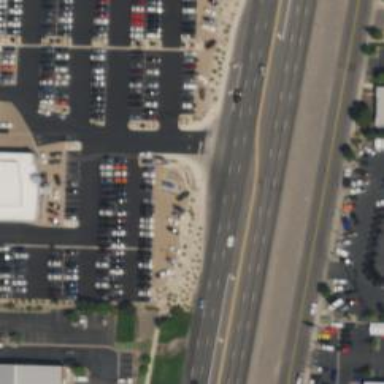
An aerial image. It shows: Primary highway with asphalt surface and separate sidewalk.